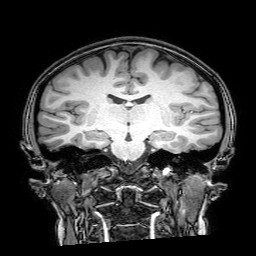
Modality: T1w
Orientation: sagittal
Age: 21
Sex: female